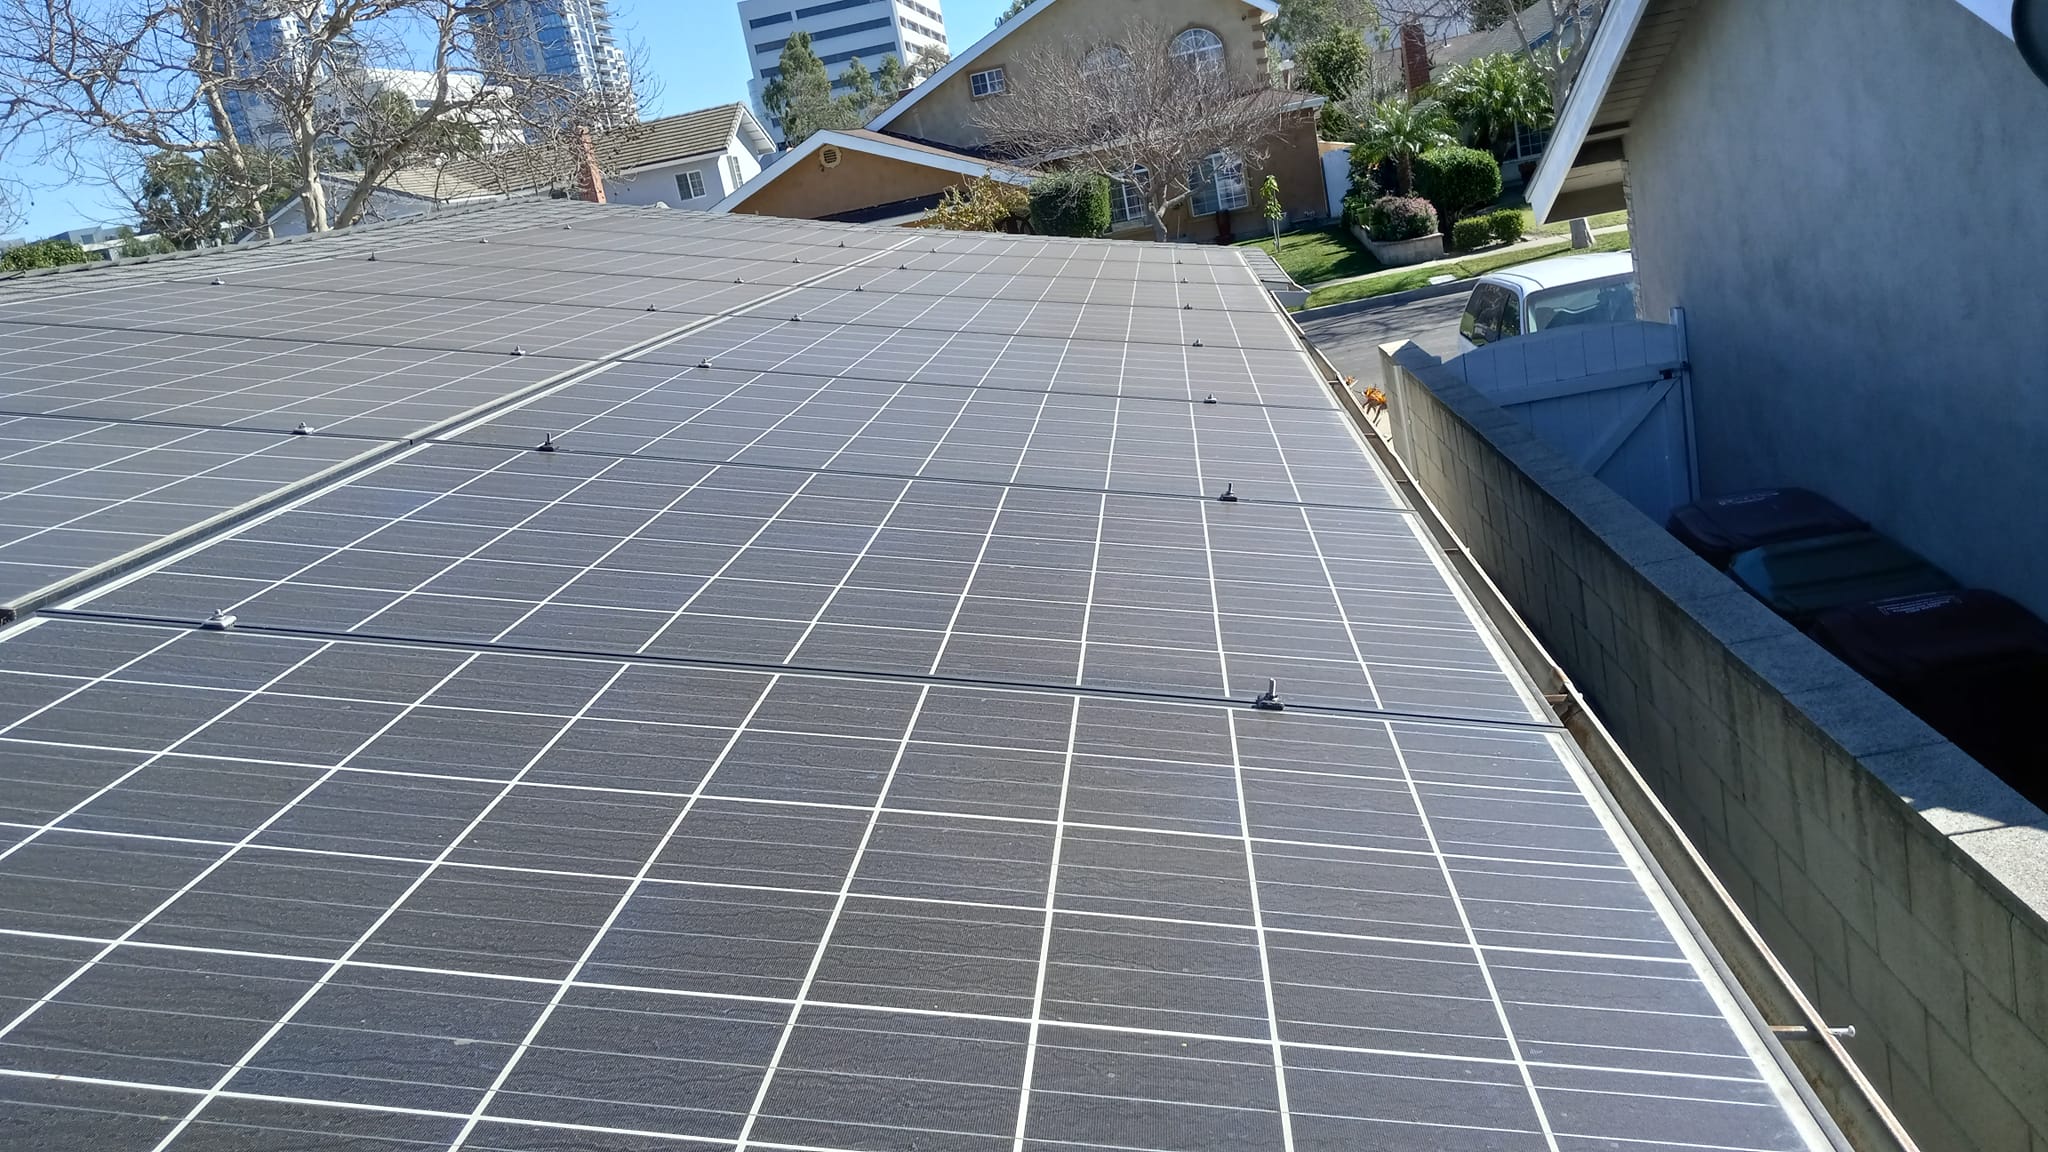
Label: Dusty